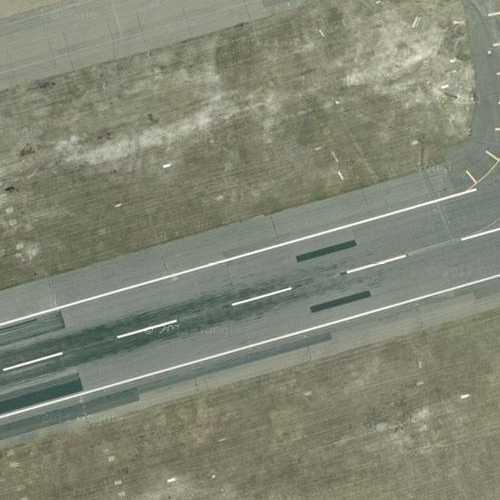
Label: sydney